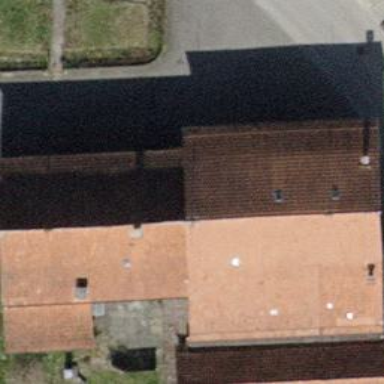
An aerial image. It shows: Farm building with gabled roof.